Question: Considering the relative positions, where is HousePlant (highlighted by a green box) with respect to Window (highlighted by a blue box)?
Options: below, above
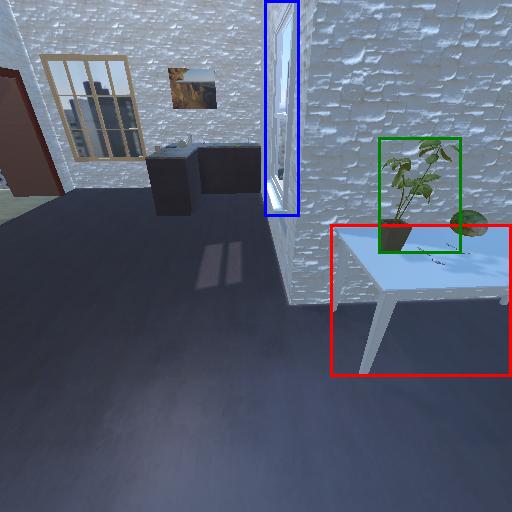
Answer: below